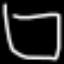
Label: square